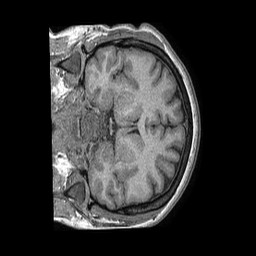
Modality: T1w
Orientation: coronal
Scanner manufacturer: philips
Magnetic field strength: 1.5 T
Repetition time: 0.007728 s
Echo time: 0.003593 s